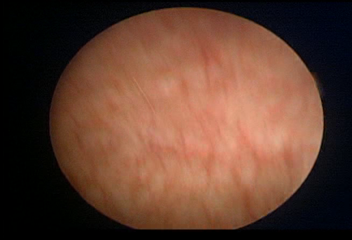
Modality: WLC
Class: Normal mucosa
Bladder cancer association: No